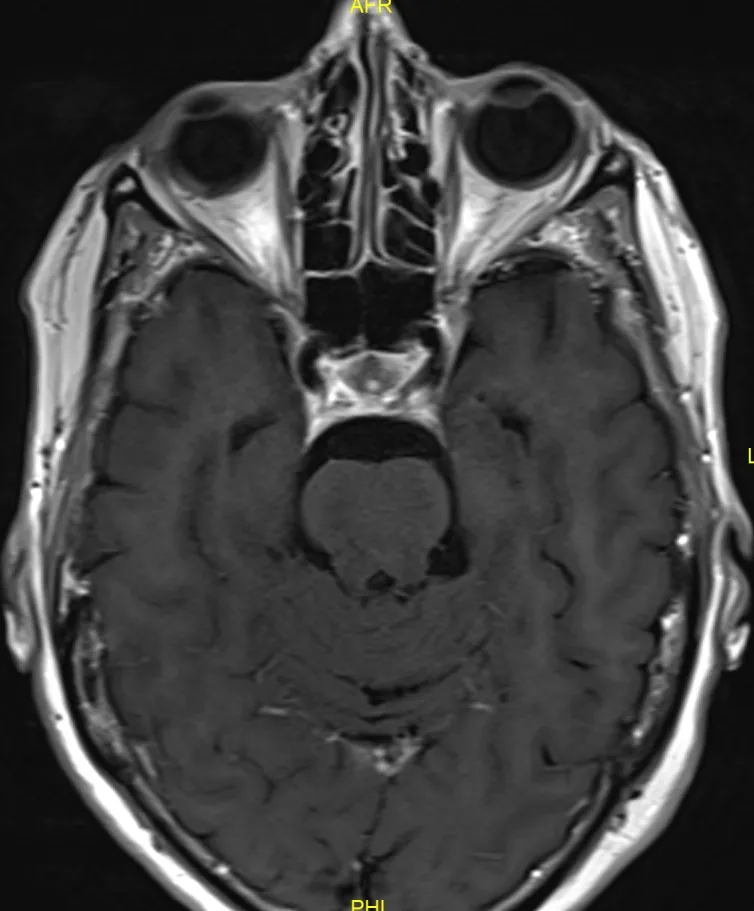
MRI (2020) at the level of the cavernous sinus.
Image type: radiology (mri)